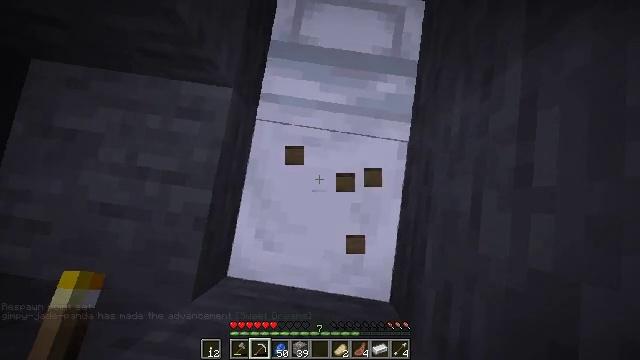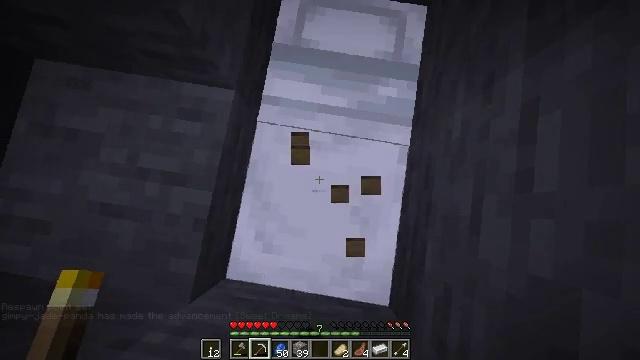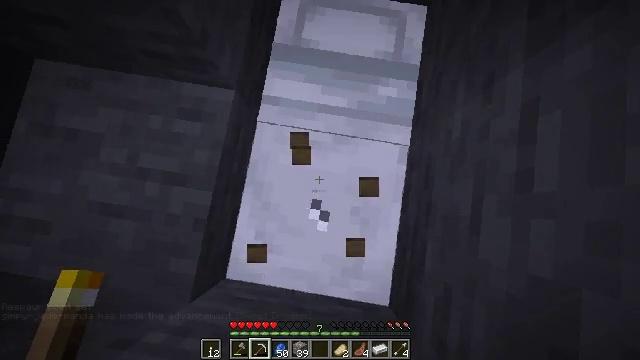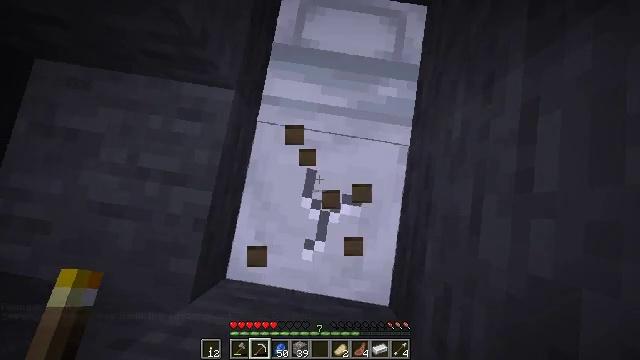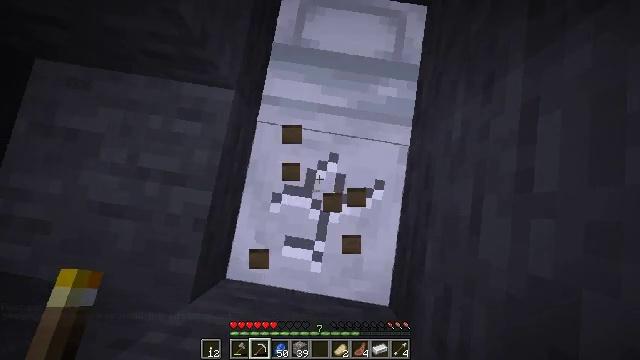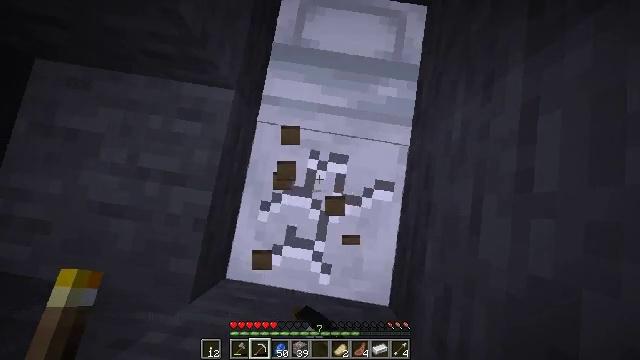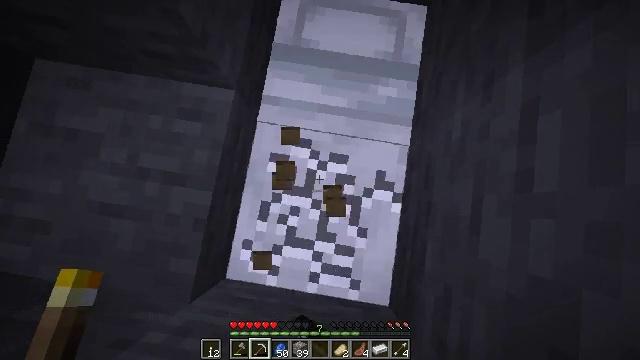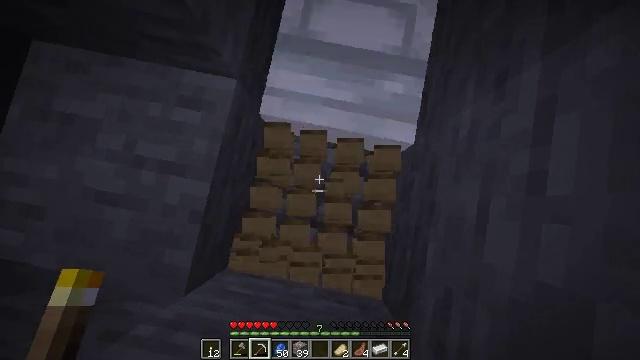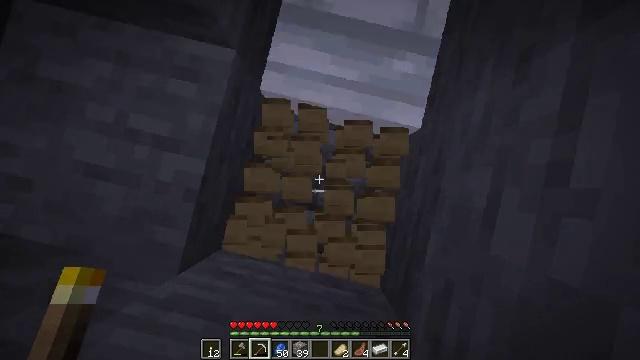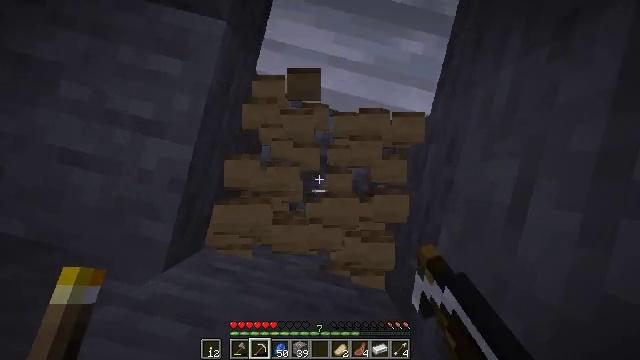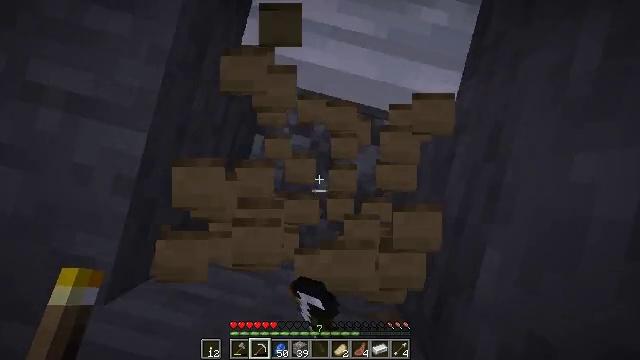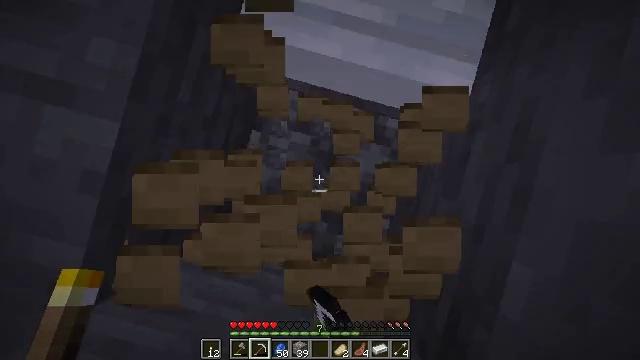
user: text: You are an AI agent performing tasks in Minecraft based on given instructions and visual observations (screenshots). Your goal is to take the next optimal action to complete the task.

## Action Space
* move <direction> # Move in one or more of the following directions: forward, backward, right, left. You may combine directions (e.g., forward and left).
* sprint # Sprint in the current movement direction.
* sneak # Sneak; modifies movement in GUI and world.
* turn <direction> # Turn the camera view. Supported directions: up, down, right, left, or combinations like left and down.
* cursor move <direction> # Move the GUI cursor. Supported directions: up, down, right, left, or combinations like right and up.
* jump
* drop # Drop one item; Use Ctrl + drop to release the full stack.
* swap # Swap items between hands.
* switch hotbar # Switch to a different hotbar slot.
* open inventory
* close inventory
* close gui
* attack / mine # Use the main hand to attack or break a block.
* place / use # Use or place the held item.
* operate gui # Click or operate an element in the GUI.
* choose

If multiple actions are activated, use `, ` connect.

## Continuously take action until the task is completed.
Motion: motion action
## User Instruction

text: Break the white bed to relocate it.
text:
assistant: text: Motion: attack / mine
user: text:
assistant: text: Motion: attack / mine
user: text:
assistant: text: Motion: attack / mine
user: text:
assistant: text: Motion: attack / mine
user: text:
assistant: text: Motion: attack / mine
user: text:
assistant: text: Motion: attack / mine
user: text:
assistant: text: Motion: turn left, attack / mine
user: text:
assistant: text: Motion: turn left and down, attack / mine
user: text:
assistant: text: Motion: turn down, attack / mine
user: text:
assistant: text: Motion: turn down, attack / mine
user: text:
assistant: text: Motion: turn down, attack / mine
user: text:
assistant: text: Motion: attack / mine